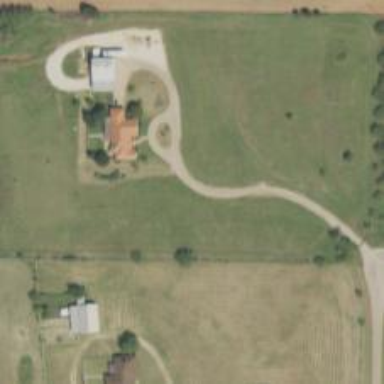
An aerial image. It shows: Driveway.